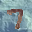
Label: 7